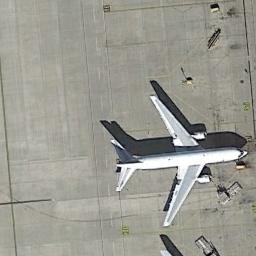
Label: airplane